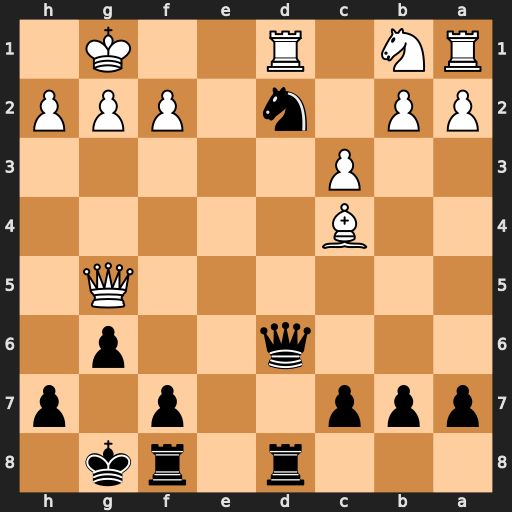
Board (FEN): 3r1rk1/ppp2p1p/3q2p1/6Q1/2B5/2P5/PP1n1PPP/RN1R2K1
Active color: b
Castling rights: -
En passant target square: -
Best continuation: Nf3+ gxf3 Qxd1+